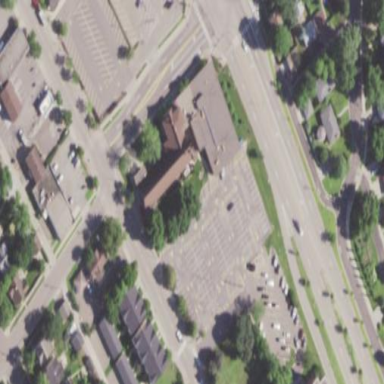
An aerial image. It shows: Building serving as place of worship.